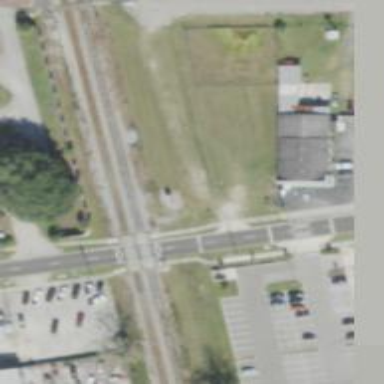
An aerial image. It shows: Railway crossing.